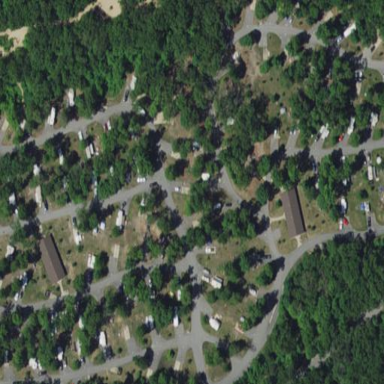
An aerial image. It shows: Campsite for tourism.